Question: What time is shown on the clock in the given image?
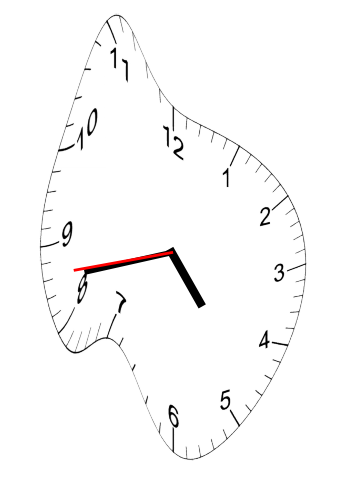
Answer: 04:42:43